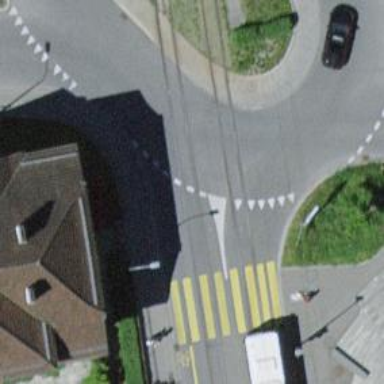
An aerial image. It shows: Railway level crossing.